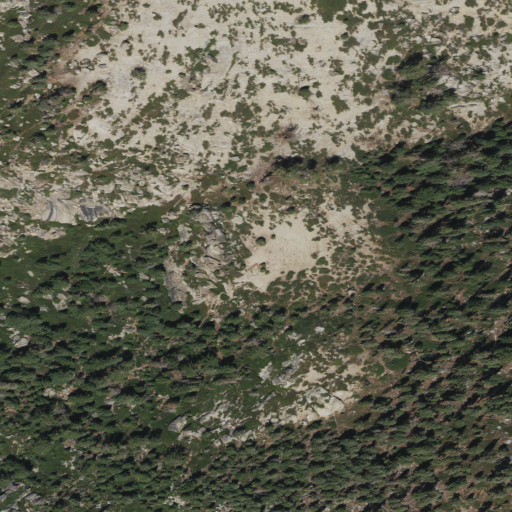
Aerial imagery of gap in California named Shuteye Pass containing grassland, shrub, and low intensity development